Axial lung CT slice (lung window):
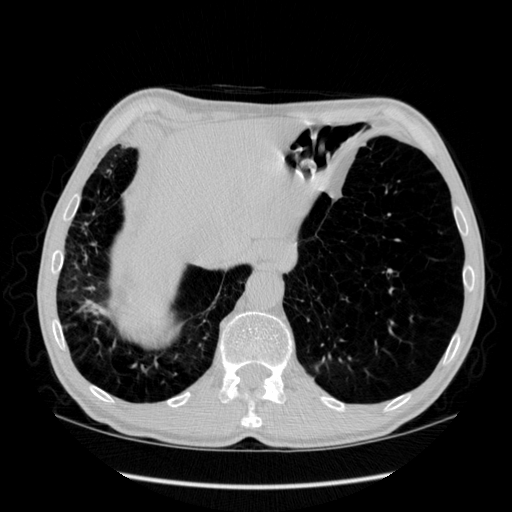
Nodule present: no